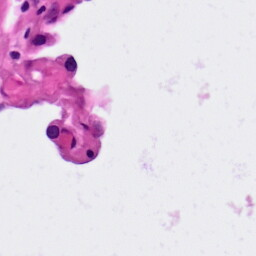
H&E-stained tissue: Lung